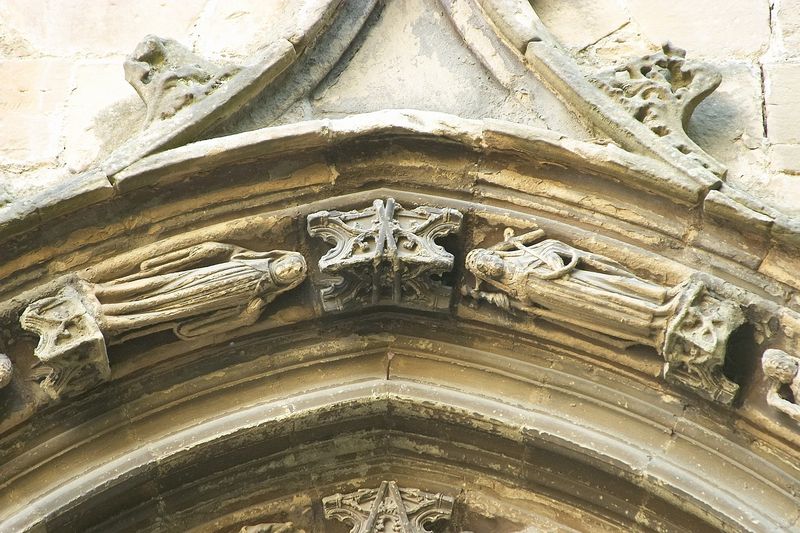
Titel: Kathedrale von Pamplona
Künstler: Jaques Perut
Standort: Pamplona, Kathedrale (EU - E - Navarra)
Schlagwörter: mann, schatten, dreieck, ausschnitt, braun, frau, licht, männer, tür, gebäude, haus, beige, architektur, falten, stein, kirche, kutte, gotik, rund, stock, skulptur, statue, relief, bogen, fassade, stab, giebel, figuren, detail, ornamente, verzierung, tor, oben, eingang, fugen, kreuz, kapitelle, kathedrale, photo, verziert, fries, portal, schnörkel, skulpturen, statuen, sandstein, spitzbogen, mönche, heilige, reliefs, zepter, gewände, stifter, heiligenfiguren, pilger, rmann, stab stock zepter, enbogen, zugpilger